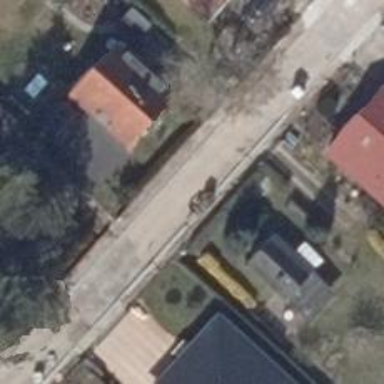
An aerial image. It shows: Asphalt road designated as living street.